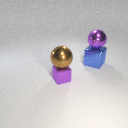
small purple metal cube below large brown metal sphere